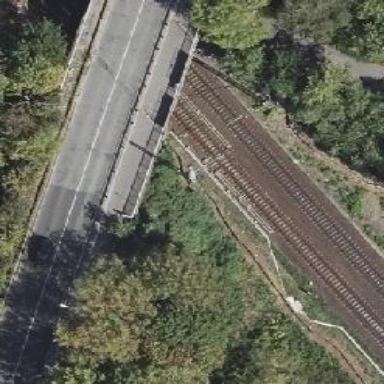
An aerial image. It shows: Railway track with contact line for electrification.